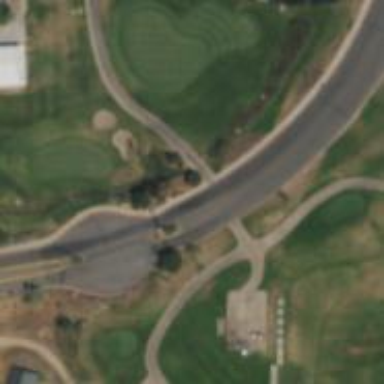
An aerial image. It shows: Golf cartpath that is also road path.